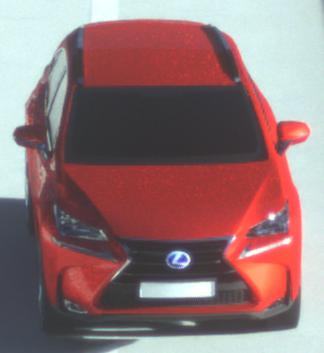
Make: Lexus
Model: NX 300h
Detailed model: NX (AZ1)
Model produced from: 2017/11
Model produced until: 2018/08
Doors: 5
Color: red
Road condition: dry road
Daytime: sunrise or sunset
Contrast: medium contrast